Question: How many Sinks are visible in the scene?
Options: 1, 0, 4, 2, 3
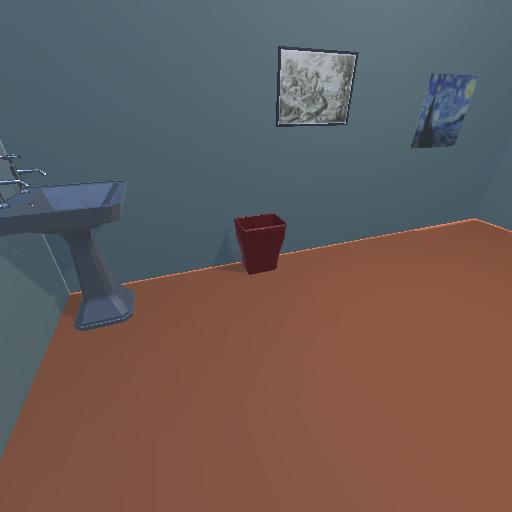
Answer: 1